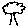
Label: tree